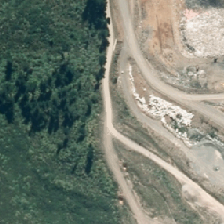
Land cover: grose_broom